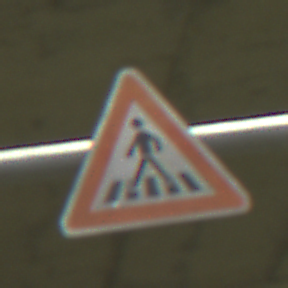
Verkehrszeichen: FussgaengerueberwegRechts
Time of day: NotSpecified
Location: Indoor (Special)
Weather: NotSpecified
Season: NotSpecified
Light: Artificial